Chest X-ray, AP view. Patient: 72 years old, sex F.
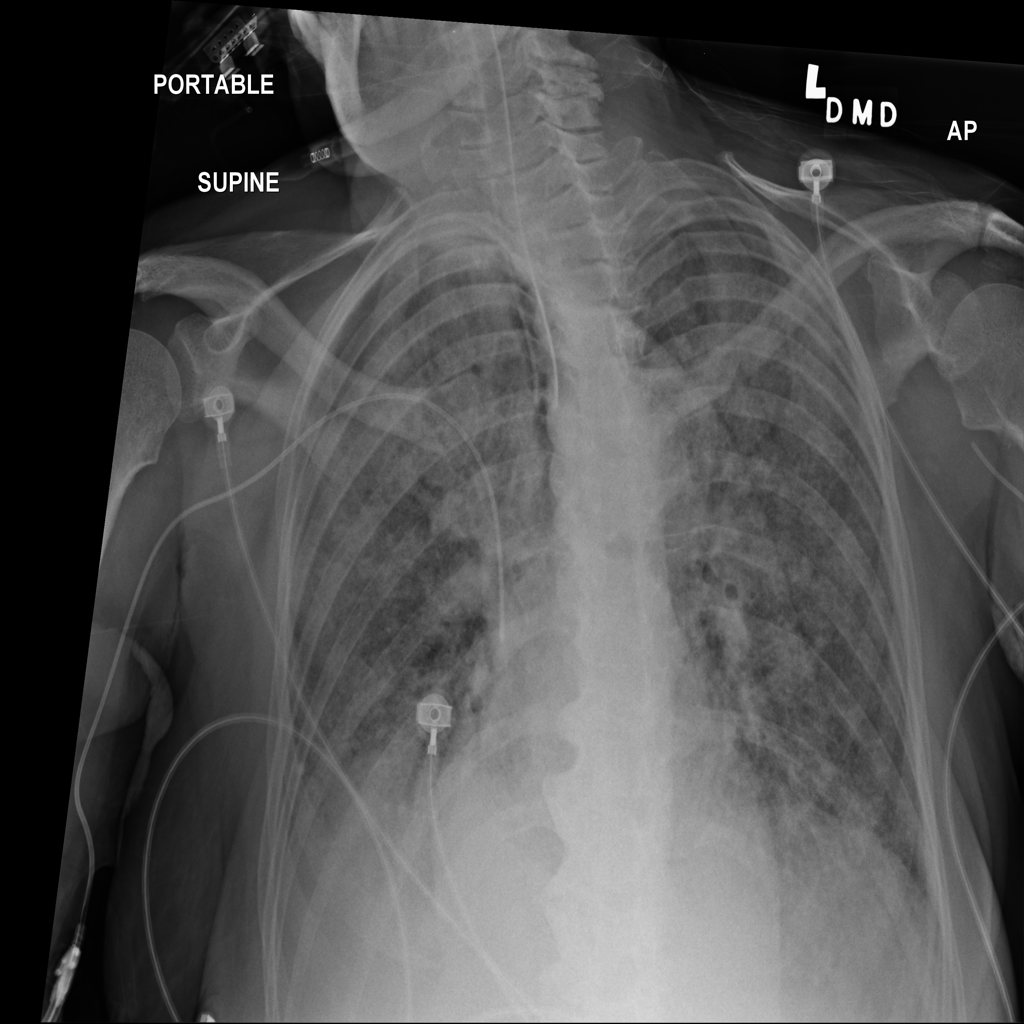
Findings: Edema, Infiltration